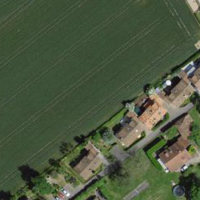
EUNIS habitat code: 52
Species observed at this site:
Corvus frugilegus